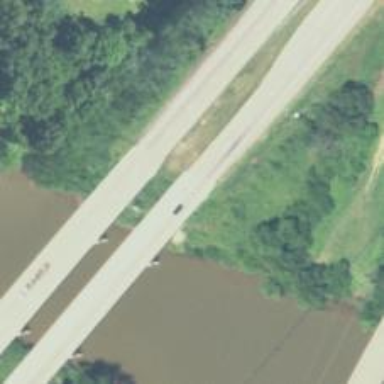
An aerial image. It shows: Bridge for trunk highway with expressway access.